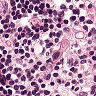
Metastatic tissue present: no